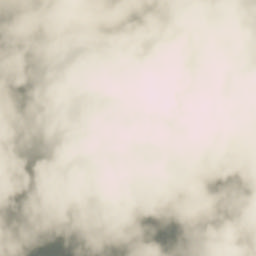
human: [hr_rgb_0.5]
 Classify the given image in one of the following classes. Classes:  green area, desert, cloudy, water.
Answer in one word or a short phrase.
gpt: cloudy